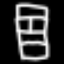
Label: bed